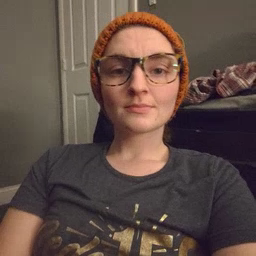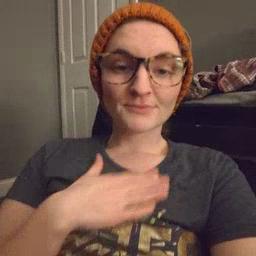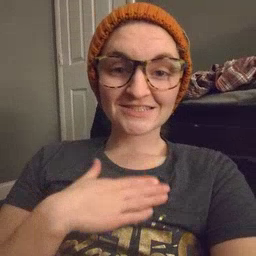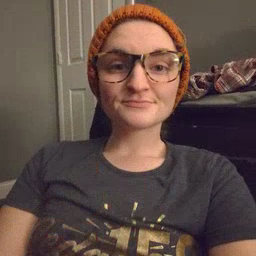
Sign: please